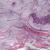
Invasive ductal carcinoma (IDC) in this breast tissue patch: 1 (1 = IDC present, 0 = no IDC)